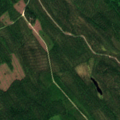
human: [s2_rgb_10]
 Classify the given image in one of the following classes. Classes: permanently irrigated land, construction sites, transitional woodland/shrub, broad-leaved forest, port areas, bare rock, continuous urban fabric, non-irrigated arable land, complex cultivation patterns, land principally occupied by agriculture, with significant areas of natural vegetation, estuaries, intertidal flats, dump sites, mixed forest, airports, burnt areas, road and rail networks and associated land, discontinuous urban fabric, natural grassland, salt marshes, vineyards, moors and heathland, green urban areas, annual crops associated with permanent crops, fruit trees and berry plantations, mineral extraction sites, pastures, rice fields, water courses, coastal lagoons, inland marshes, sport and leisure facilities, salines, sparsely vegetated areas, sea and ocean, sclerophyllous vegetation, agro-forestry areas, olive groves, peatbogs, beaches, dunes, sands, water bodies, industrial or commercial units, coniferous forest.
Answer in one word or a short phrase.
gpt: coniferous forest, mixed forest